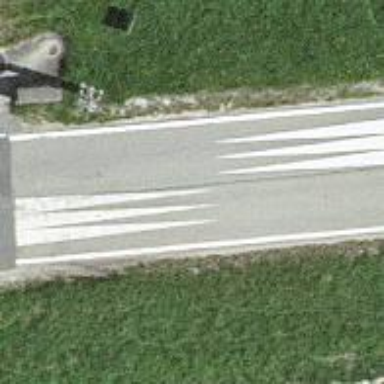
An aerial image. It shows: Secondary road with asphalt surface.